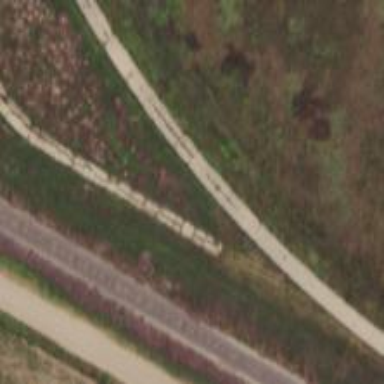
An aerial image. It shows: Well-maintained track road of grade 1.